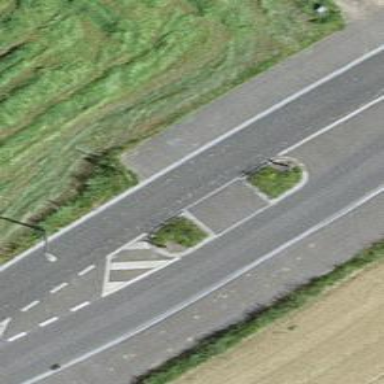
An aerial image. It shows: Uncontrolled crossing with pedestrian island.